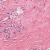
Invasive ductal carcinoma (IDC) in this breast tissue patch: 0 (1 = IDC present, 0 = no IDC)